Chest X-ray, AP view. Patient: 55 years old, sex F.
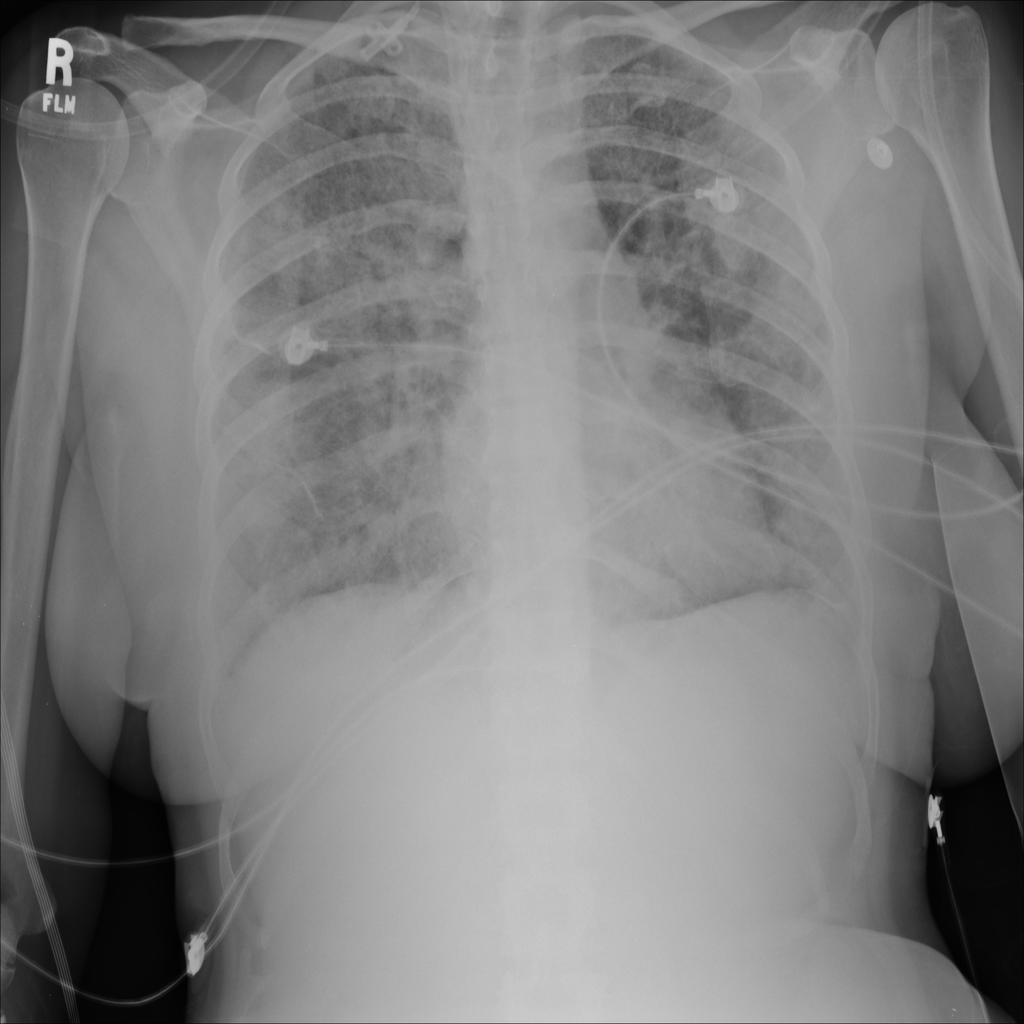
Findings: Infiltration